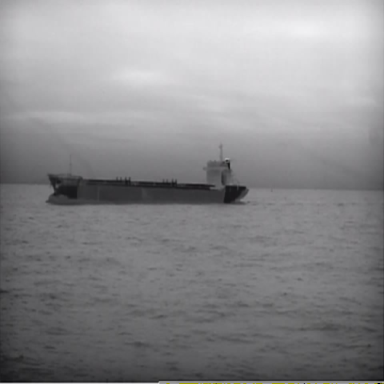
There is a liner in the infrared image.